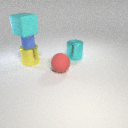
large red rubber sphere in front of large cyan metal cylinder